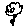
Label: flower